Question:
Hi, I'm working on a report which uses reportviewer in VS2010.
It is an invoice report. It has some in the system, for each , it has some . Now, in each month, we need to send the invoice to each account.
In the report, at the top, we need to list '(the address for each account)' and , for each , it is , and it is . Then, at the center, it should list the details of the orders for this account. Obviously, each account should have an invoice.
See the attached screen shot. I used grouping and created the invoice shown in screen shot.
But, it has a problem. The , , and , I could not put them in the grouping (those are the same within the group). Thus, for different groups, they are shown as the same values, although in the rdlc file, I put their fields there.
Anyone knows how to solve the problem?
One possibility is: instead of creating the invoice for all accounts in one report (i.e. 20 pages, each page is an invoice for an account), create a report for each invoice for each account (so total 20 files), then print the invoice directly. This will work since we can manipulate all the data, and use reportviewer parameters for Account Address, Terms, ...
However, it means we could not browse the reports before print (withint the software). Any suggestions?
thanks
reader
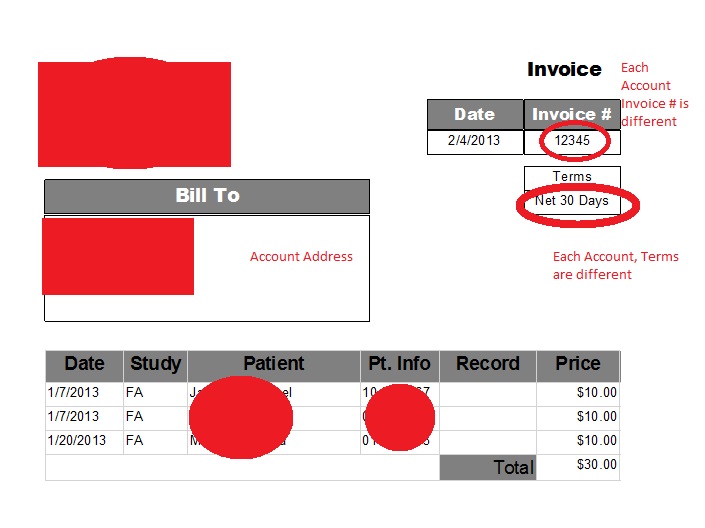
Answer: What you can do is , since for each account there is an address, invoice# and invoice details or in your case,
So what you can do is :
Let me go in some detailed fashion ! (Please zoom in to see the image details clearly)
1.Create a new report and add a Tablix to it
'--Tablix has the property , it can iterate through your data'
and create dataset which will get data for Account address, invoice, and Terms. Then :

if you are not able to view the image properly ..<URL> is the same presented for you
This is the way I did my reports with similar requirements...<URL> would ease the tasks to a much extent ..
p.s:
- - 'crystal report'